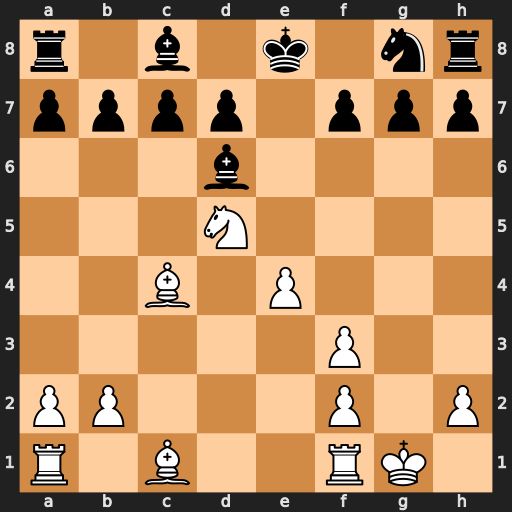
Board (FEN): r1b1k1nr/pppp1ppp/3b4/3N4/2B1P3/5P2/PP3P1P/R1B2RK1
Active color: w
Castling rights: kq
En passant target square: -
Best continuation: e5 Bxe5 Re1 Kd8 Rxe5